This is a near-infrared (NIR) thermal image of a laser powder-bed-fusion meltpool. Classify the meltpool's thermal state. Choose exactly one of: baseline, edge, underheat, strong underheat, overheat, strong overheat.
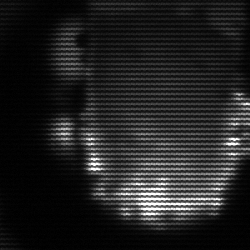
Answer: baseline